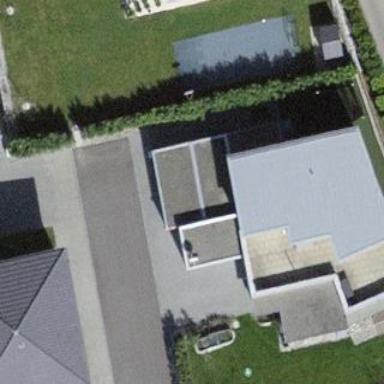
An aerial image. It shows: Garage building.